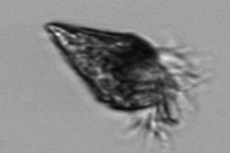
Label: Strombidium_wulffi